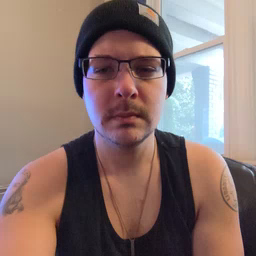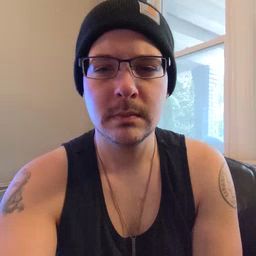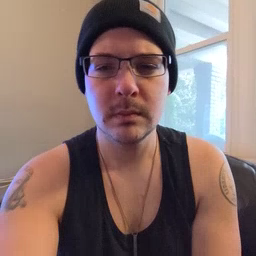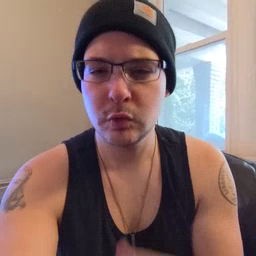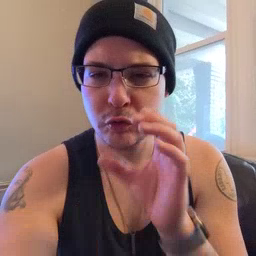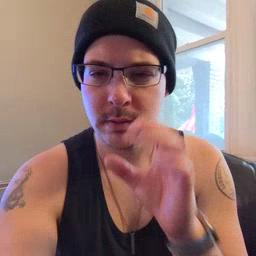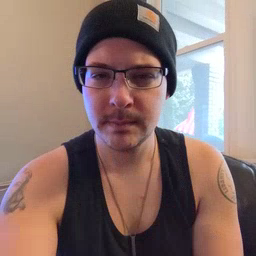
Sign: drink